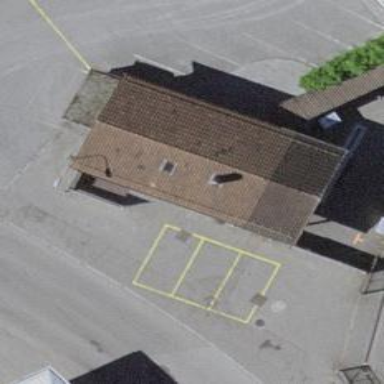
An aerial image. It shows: Recycling container in the area designated for recycling.